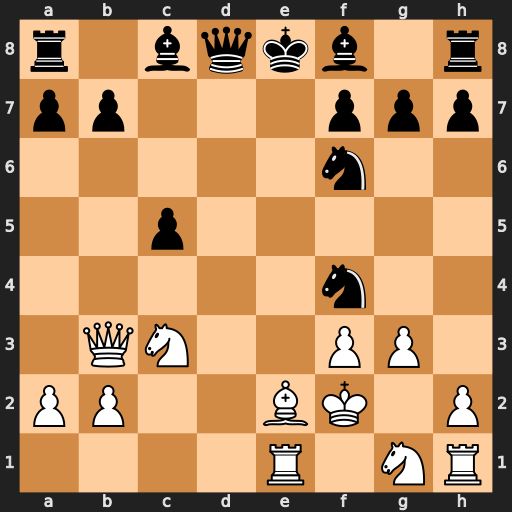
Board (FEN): r1bqkb1r/pp3ppp/5n2/2p5/5n2/1QN2PP1/PP2BK1P/4R1NR
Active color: w
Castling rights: kq
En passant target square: -
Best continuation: Bb5#